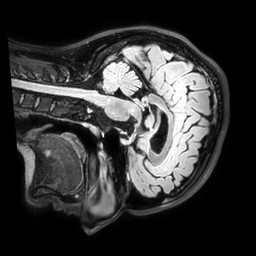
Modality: FLAIR
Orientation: sagittal
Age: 23
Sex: female
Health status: healthy
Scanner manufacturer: philips
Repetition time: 4.8 s
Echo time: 0.2807 s